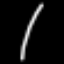
Label: line